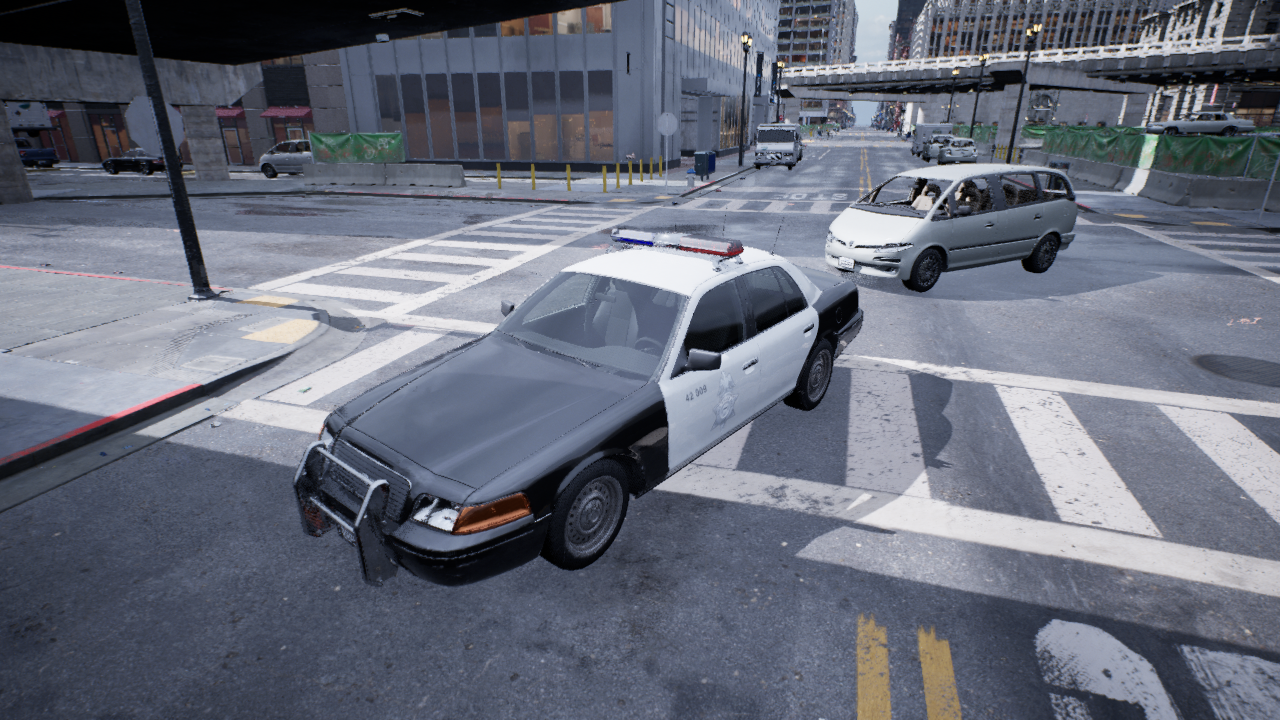
Venue: intersection
Lighting: overcast
Vehicle rig: sedan